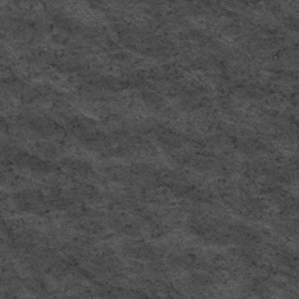
Label: frost